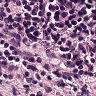
Metastatic tissue present: no